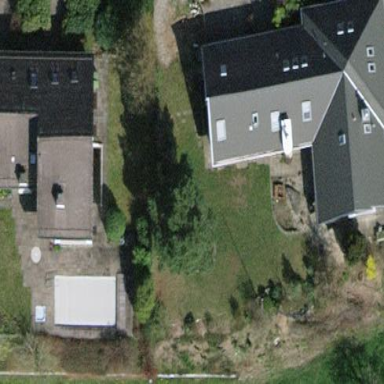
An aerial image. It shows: Detached building.